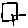
Label: square